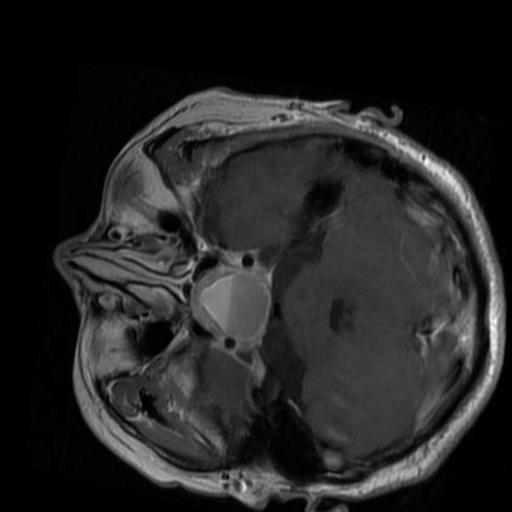
Label: brain_tumor